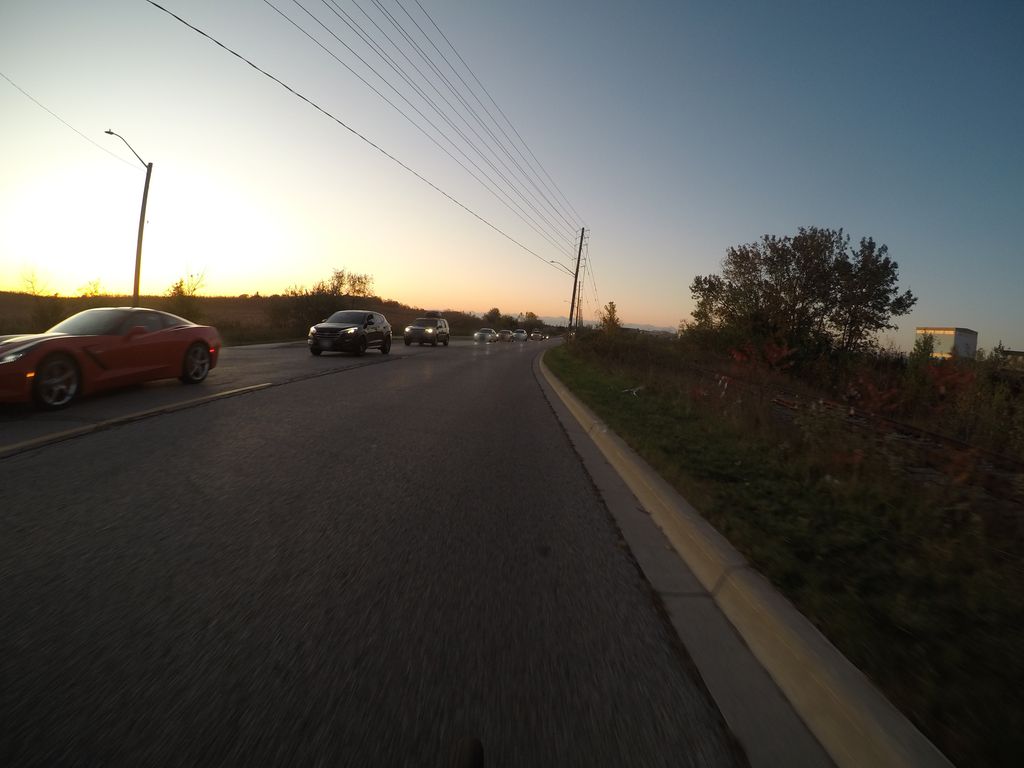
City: kitchener-waterloo